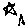
Label: star